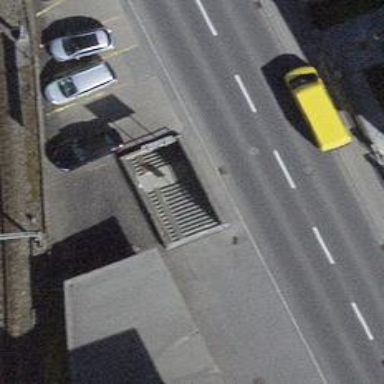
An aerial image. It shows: Road with steps.